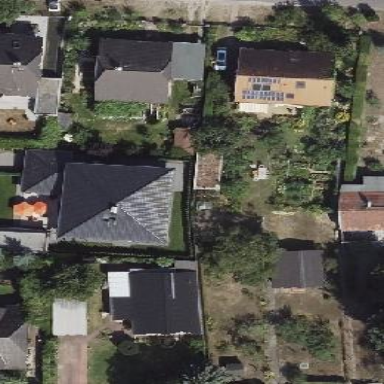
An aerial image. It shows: Detached building.